Field crop: maize
Growth stage: 2
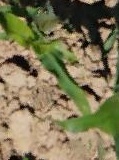
Species: maize